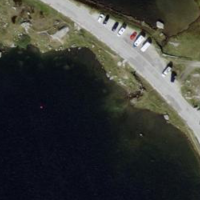
EUNIS habitat code: 31
Species observed at this site:
Chamaenerion angustifolium
Marmota marmota
Campanula barbata
Vaccinium myrtillus
Montifringilla nivalis
Tussilago farfara
Salmo trutta